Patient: sex M, age 65
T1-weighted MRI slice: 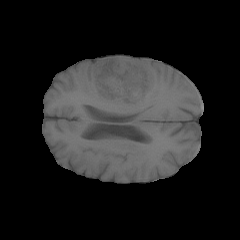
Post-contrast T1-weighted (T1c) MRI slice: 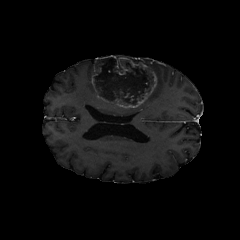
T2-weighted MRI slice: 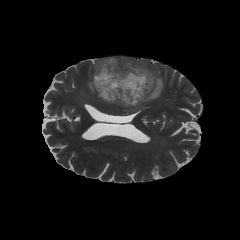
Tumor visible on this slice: yes
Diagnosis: Glioblastoma, IDH-wildtype
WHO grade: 4